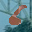
Label: 6